Question: Has somebody seen a vertical navigation menu where the box with the main links slides to the left, revealing the sub links beneath it? So the main box is above the submenu box.
I think it is not that hard in jQuery but I am no professional javascript programmer. An example would be great, if one exists.
Example picture: On the left the main menu

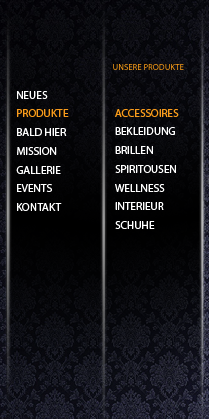
Answer: <URL>
(fixed little issues) now is a bit more user frendly.
## DEMO 2 reedited

You can find the comments in the first demo.
Good luck & happy coding!